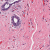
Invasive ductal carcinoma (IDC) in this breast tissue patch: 0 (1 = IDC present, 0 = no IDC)